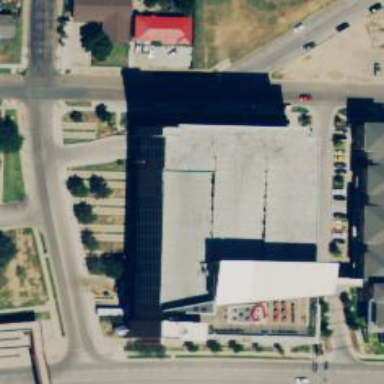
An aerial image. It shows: Multi-storey parking building.